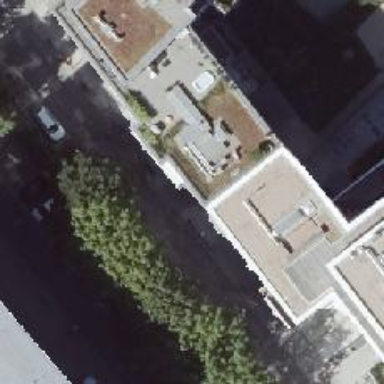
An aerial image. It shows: Parking entrance.